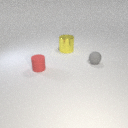
small gray rubber sphere to the right of small red rubber cylinder